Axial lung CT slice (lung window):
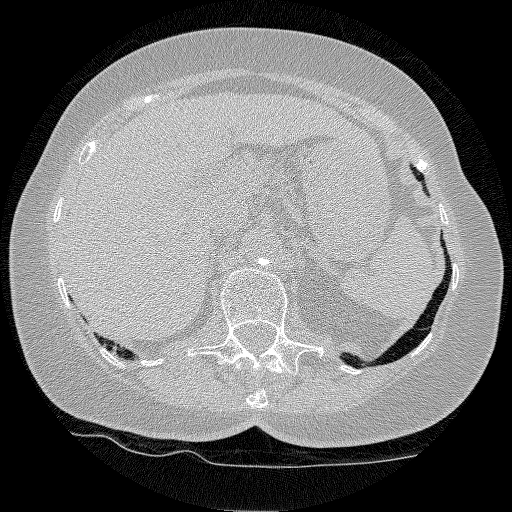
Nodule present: no